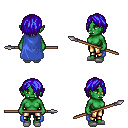
a pixel art fantasy rpg character, female body template, orc, green skin, blue cape, gold greaves, blue bangs hairstyle, white slippers, spear, four views (front, back, left, right), 2x2 character sprite sheet, small pixel art, hard edges, no anti-aliasing